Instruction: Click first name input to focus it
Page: traveler
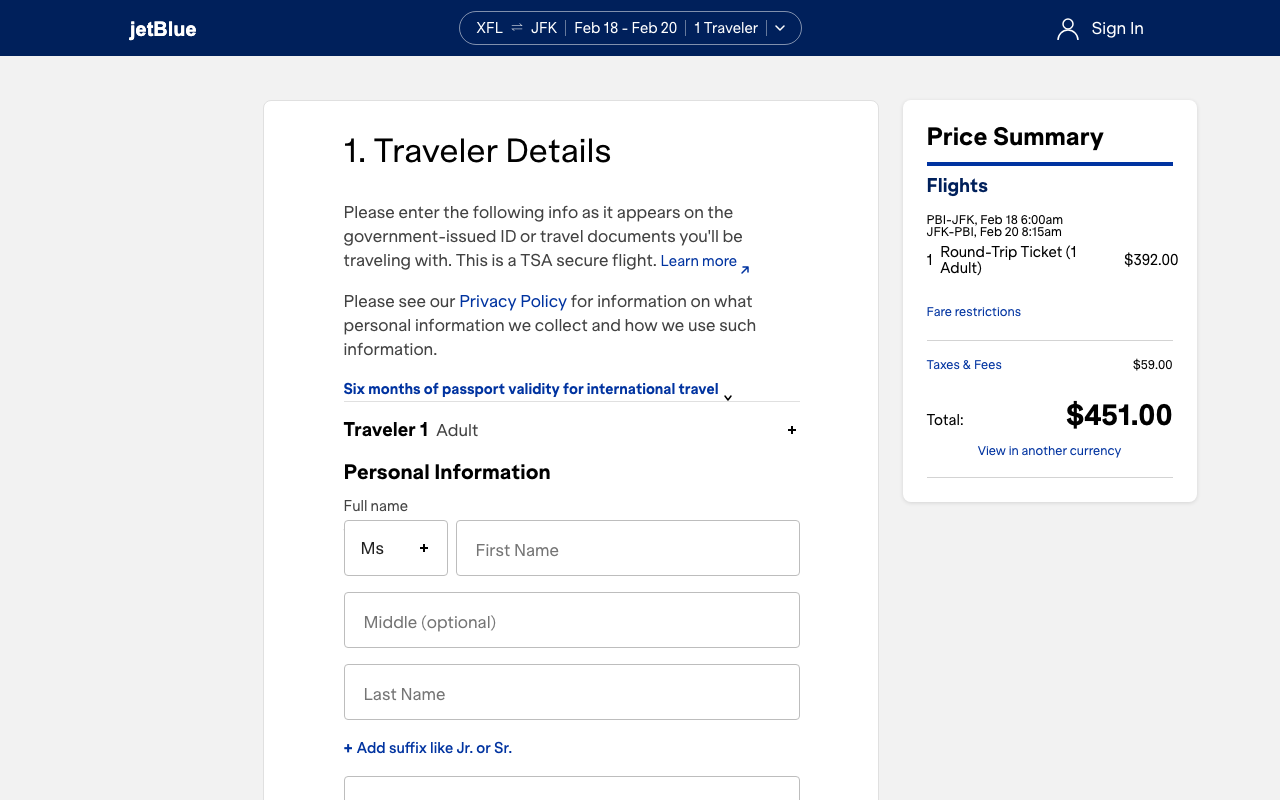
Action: click